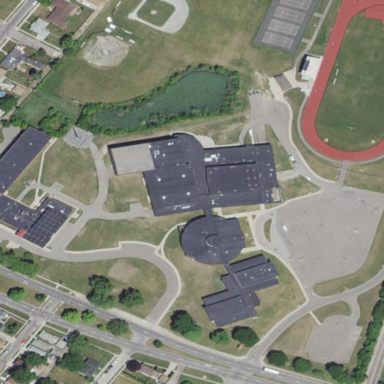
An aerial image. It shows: School.